Interaction volume radius: 5 \u00c5
Interaction volume height: 40 \u00c5
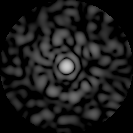
Disorder parameter: 0.8186